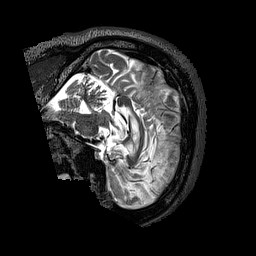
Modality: T2w
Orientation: sagittal
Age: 42
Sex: male
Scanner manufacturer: siemens
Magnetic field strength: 3 T
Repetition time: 3.2 s
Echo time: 0.567 s